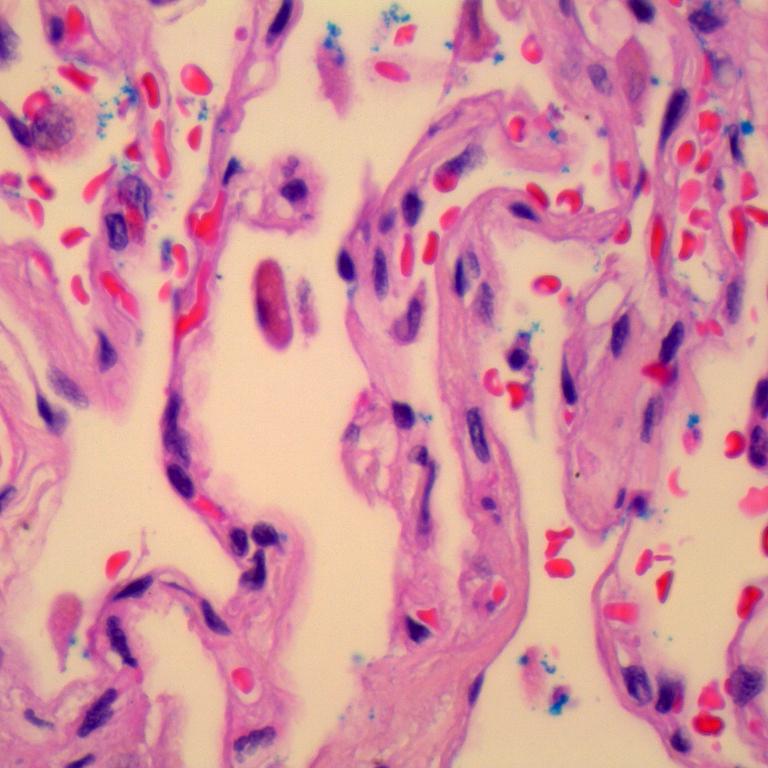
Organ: lung
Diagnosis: benign